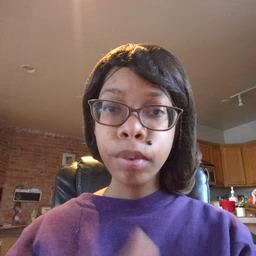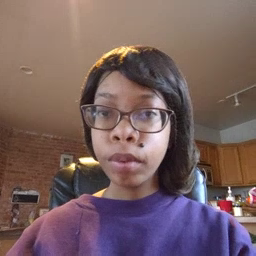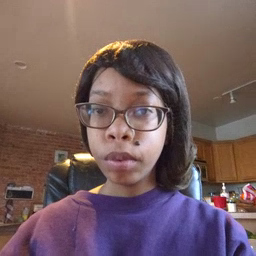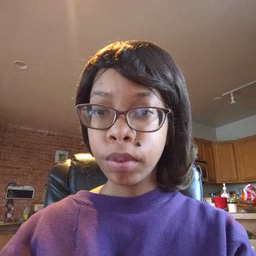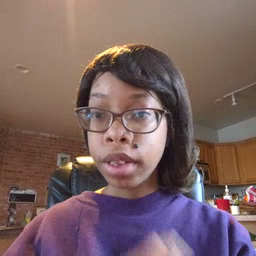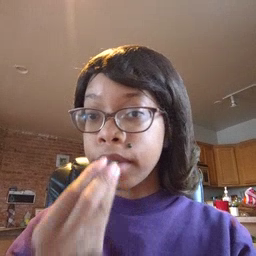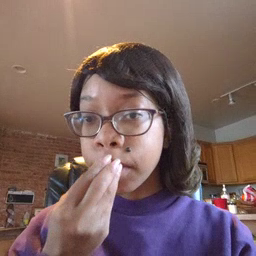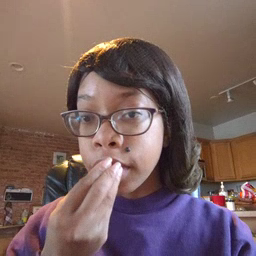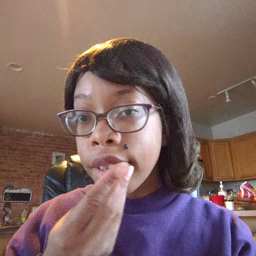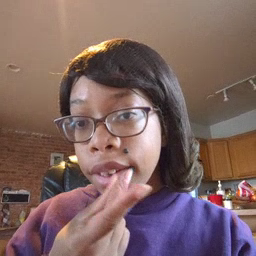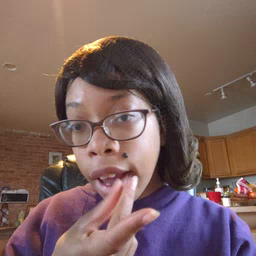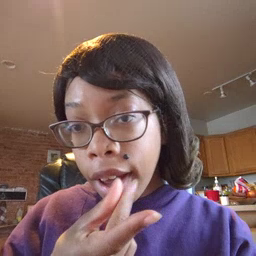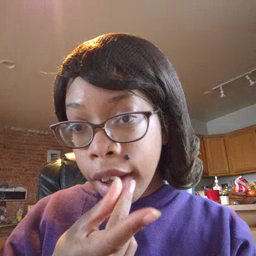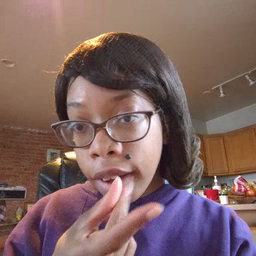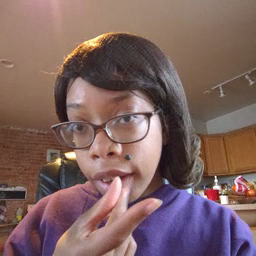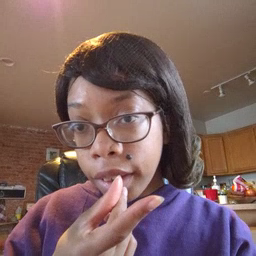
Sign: snack